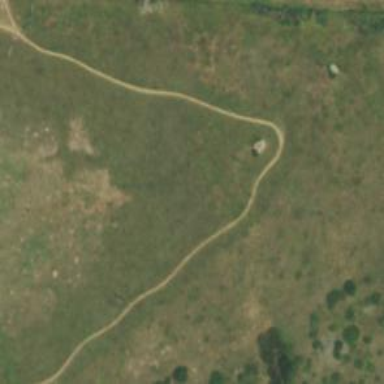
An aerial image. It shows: Path with excellent visibility for trail.